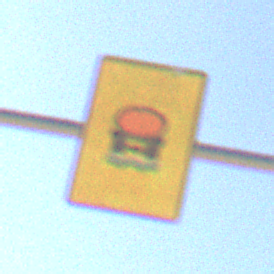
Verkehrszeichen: FahrzeugeMitWassergefaehrdenderLadungOhnePfeilsymbol
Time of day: MorningAfternoon
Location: Outdoor (Nature)
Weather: Clear
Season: NotSpecified
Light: Natural